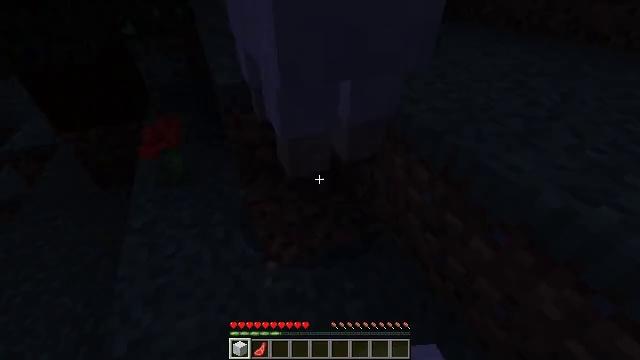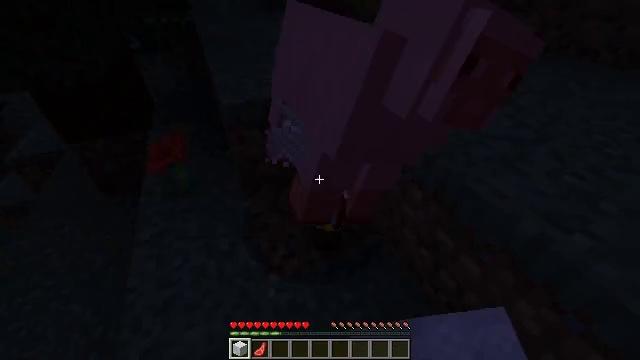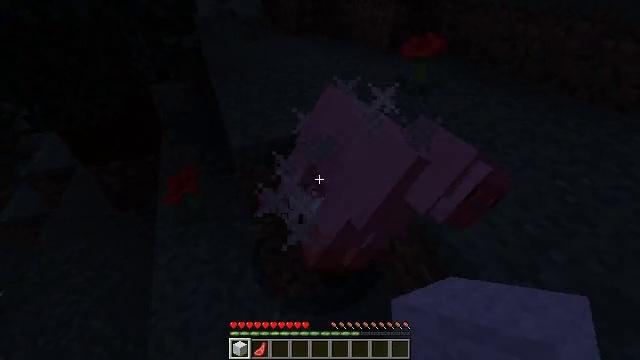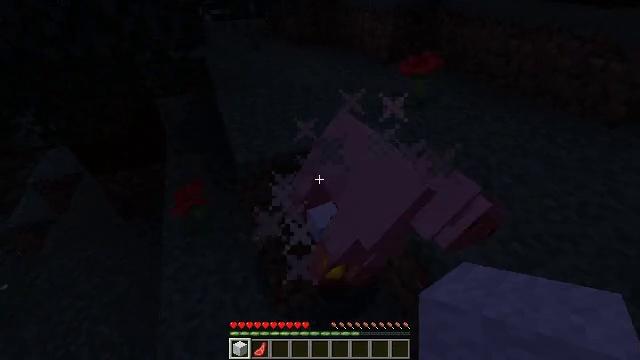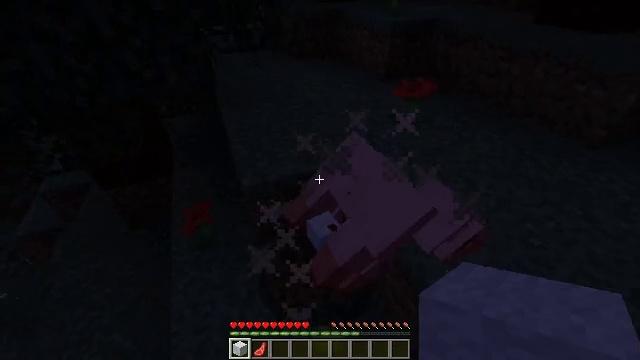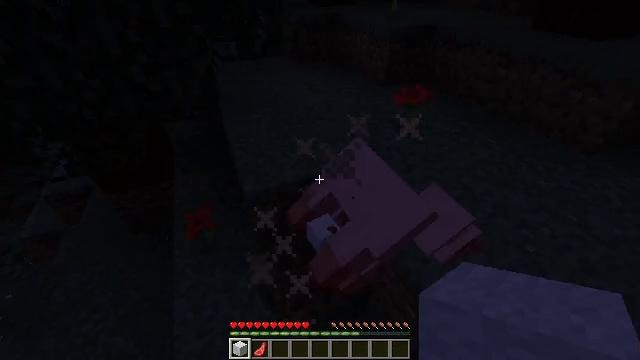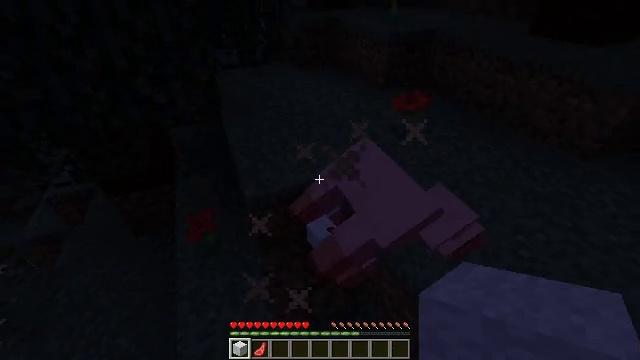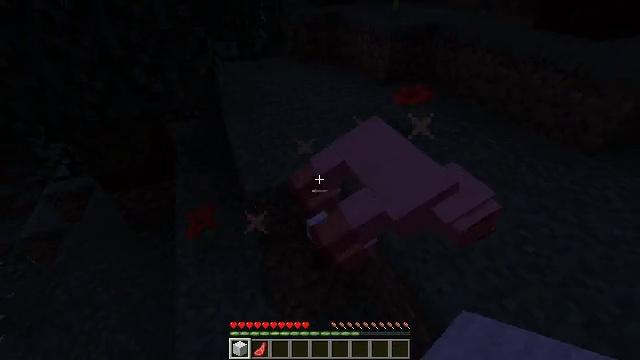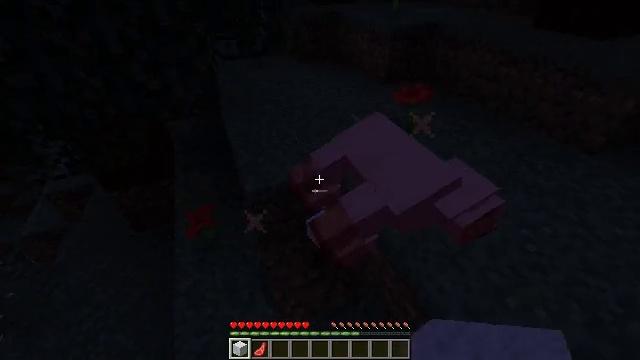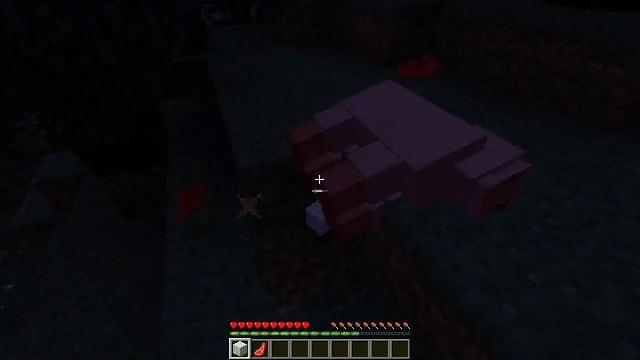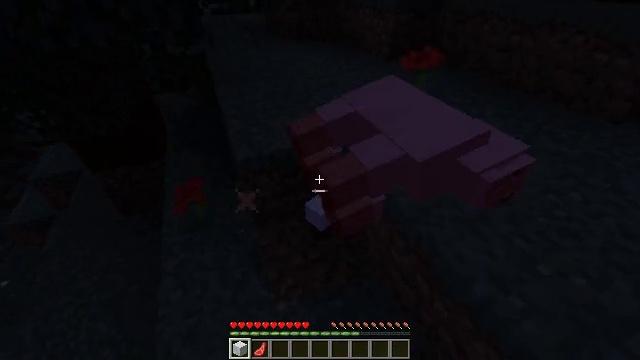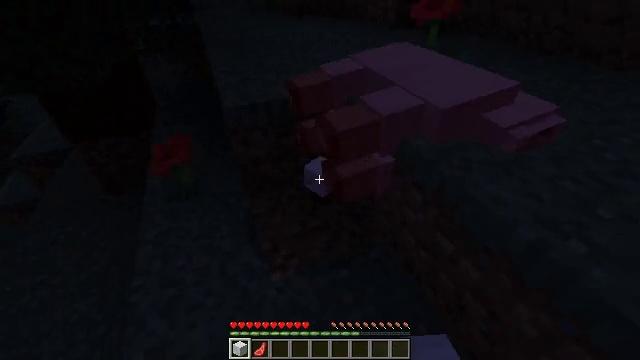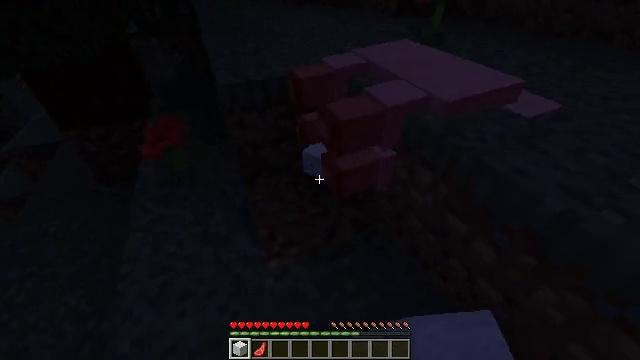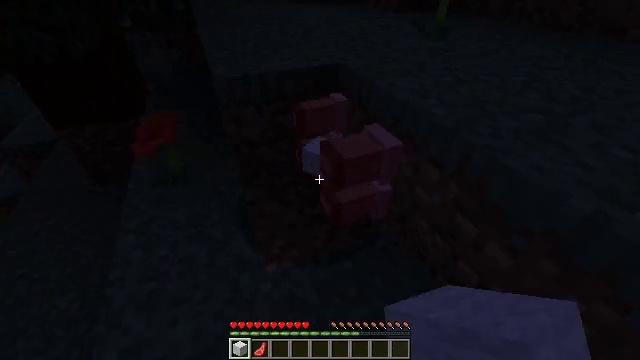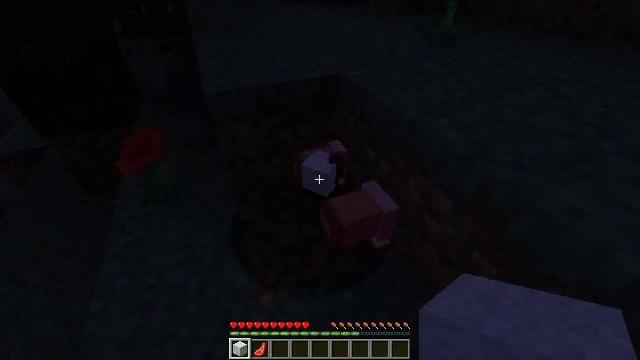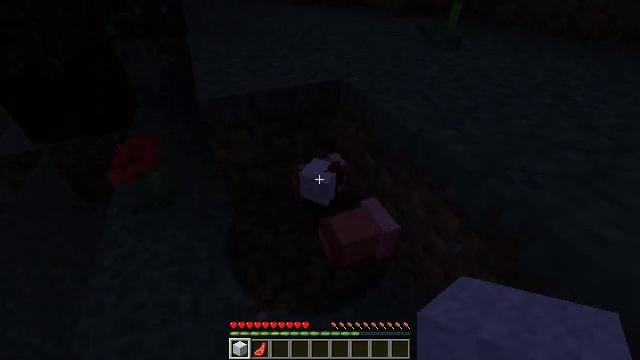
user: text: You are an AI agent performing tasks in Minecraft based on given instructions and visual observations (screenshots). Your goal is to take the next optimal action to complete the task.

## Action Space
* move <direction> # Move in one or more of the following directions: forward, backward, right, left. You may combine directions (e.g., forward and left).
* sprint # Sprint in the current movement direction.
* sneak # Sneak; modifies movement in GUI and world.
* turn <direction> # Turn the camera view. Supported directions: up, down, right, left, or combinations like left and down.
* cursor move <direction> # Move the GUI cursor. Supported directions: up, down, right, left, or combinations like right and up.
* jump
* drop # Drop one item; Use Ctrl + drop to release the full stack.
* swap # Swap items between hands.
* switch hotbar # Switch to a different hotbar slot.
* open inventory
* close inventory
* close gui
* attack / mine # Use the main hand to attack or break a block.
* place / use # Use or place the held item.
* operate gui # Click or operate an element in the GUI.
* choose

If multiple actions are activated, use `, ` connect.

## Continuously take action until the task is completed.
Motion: motion action
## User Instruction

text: Break the spruce log from the tree.
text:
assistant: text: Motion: jump
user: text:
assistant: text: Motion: jump
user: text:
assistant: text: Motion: jump
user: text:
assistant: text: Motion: jump
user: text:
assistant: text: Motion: jump
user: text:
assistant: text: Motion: jump
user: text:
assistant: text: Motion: attack / mine, jump
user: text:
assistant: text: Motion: attack / mine, jump
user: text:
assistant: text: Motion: attack / mine, jump
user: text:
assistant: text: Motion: attack / mine, jump
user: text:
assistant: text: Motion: jump
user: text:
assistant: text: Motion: move forward, jump
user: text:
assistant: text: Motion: move forward
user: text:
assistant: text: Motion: move forward
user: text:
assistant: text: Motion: move forward
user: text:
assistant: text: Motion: move forward
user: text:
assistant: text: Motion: move forward
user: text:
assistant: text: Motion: move forward
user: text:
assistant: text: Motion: move forward
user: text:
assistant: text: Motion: move forward, turn left
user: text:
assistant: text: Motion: move forward, turn left
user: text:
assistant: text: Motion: move forward, turn left and up
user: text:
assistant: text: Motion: turn left
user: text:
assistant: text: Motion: turn left
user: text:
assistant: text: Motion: turn left and up
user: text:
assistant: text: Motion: turn left and up
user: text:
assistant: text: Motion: turn left and up
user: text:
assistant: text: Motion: sprint, turn left and up
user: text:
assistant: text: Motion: sprint
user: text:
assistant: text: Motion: sprint, turn left